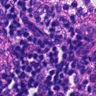
Metastatic tissue present: no